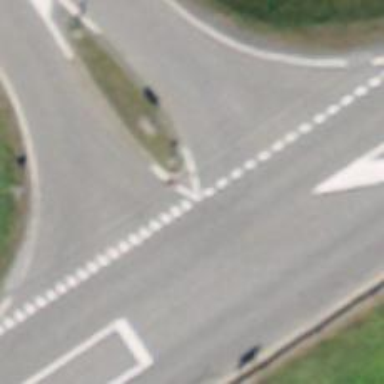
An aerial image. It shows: Road with "give way" sign.